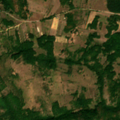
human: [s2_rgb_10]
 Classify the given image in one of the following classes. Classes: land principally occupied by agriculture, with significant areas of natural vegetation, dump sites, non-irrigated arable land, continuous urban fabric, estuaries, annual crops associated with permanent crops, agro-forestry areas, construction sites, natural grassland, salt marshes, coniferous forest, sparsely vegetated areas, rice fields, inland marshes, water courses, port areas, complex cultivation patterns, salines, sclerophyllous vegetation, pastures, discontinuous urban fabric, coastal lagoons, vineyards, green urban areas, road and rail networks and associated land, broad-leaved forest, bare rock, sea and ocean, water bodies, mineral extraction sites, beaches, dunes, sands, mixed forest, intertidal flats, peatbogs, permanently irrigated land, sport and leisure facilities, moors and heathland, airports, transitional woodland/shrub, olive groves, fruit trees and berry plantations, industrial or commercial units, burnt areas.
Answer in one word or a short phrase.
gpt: pastures, complex cultivation patterns, land principally occupied by agriculture, with significant areas of natural vegetation, broad-leaved forest